Interaction volume radius: 10 \u00c5
Interaction volume height: 20 \u00c5
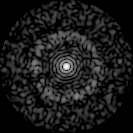
Disorder parameter: 0.8279